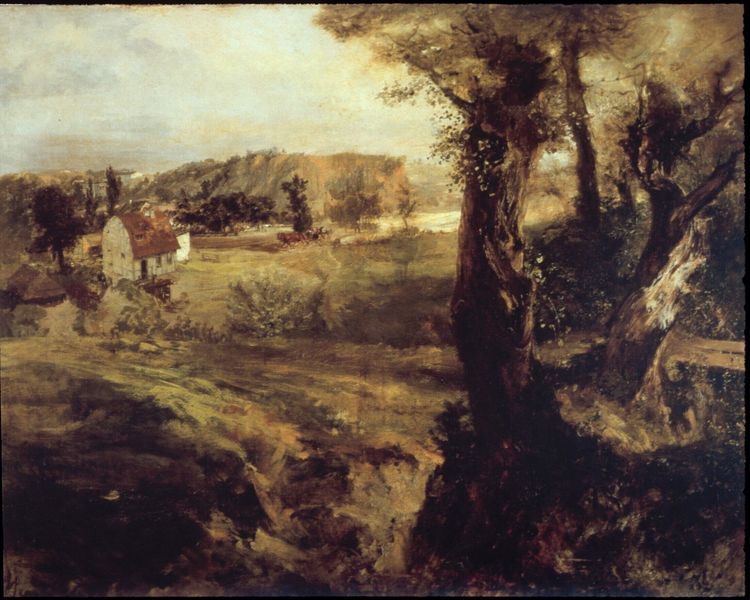
Titel: Am Kreuzberg bei Berlin
Künstler: Adolph Menzel
Standort: Berlin
Institution: Stadtmuseum
Schlagwörter: baum, berg, blau, blätter, dunkel, gemälde, himmel, schatten, wasser, weiß, wolken, bäume, fluss, gelb, grün, landschaft, ocker, see, äste, braun, flou, hell, holz, licht, strasse, vordergrund, ausblick, dach, gras, haus, rot, weg, wiese, malerei, niederlande, öl, ast, bach, einsamkeit, feld, felder, horizont, häuser, hügel, kühe, natur, stamm, weite, busch, büsche, gewässer, pfad, sonne, wiesen, corot, land, realismus, pflanzen, england, wald, pferde, schuppen, deutschland, erdig, dorf, kuh, rind, bauernhof, herbst, hof, kutsche, constable, stämme, france, gris, jaune, marron, vert, melancholisch, menzel, unscharf, schild, berlin, scheune, lichtung, blanc, noir, maison, walmdach, lac, romantisch, rinde, vue, sombre, fachwerk, whistler, lumière, romantisme, arbre, rousseau, soleil, bois, ciel, foret, nature, paysage, verdure, peinture, herbes, horizon, preussen, eau, ferme, realisme, allemand, montagne, riviere, campagne, champ, maisons, calme, hecken, gemäle, pignon, nuage, nuages, monet, arbres, nue, tronc, pont, romantique, chemin, mur, herbe, prairie, automne, turner, colline, buisson, hollande, feuilles, végétal, pastel, branche, clair, angleterre, sky, champs, feuille, plantes, funkel, cabane, charette, branches, mousse, pré, buissons, beum, feuillage, romantic, angalise, brown, frondaisons, lointain, nord, nuageux, roufe, fontainebleau, xviii, bu, landschaft haus, 1799, gui, caillou, boeuf, campagne maison, rural, grange, maison\, flore, brumeux, évanescant, noueux, broussaille, amsterdam, arbee, 2 plans, rijksmuseum